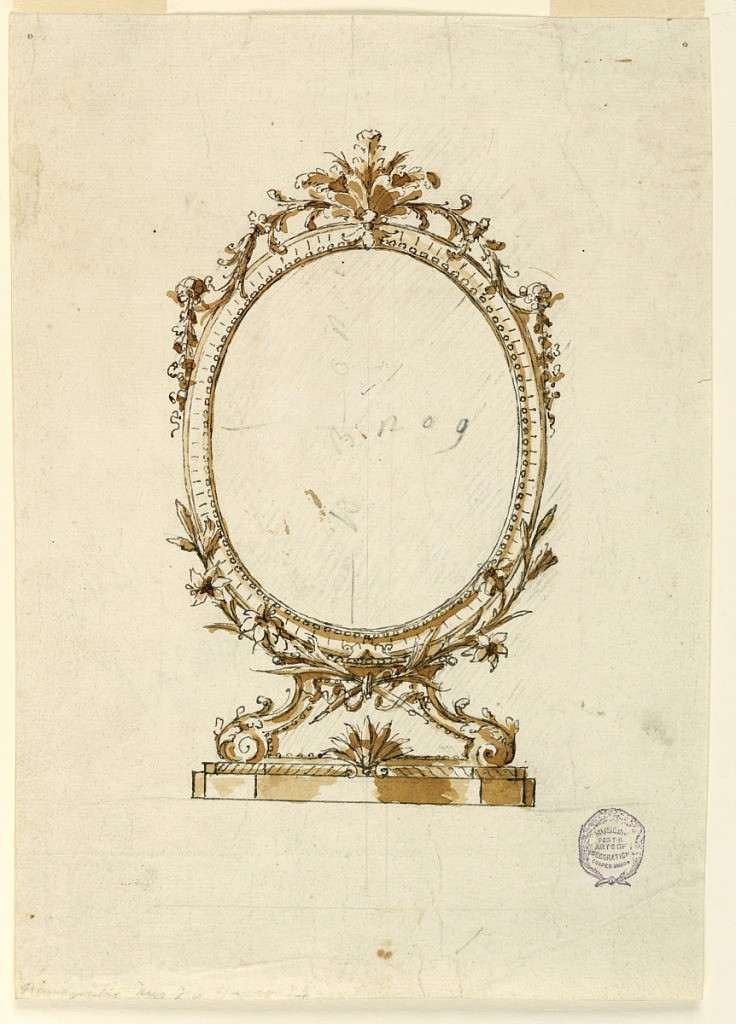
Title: Design for a Frame
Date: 1775–1800
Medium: Pen and ink, brush and sepia on paper
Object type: Drawing
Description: Design for an oval mirror on scrolling feet. Below, a faceted plinth. Crest with floral decoration.